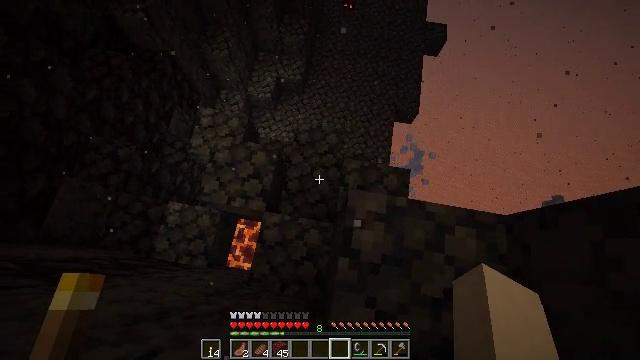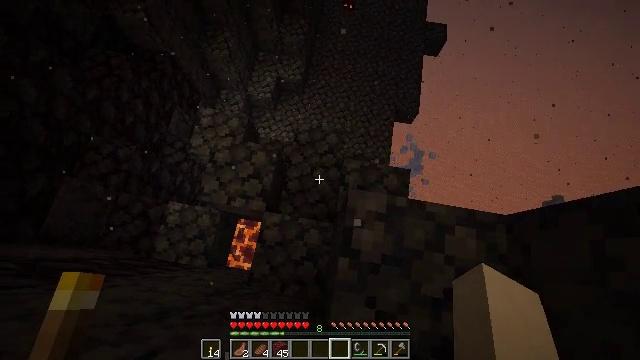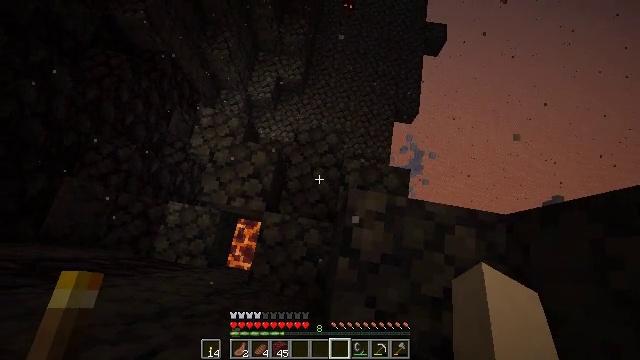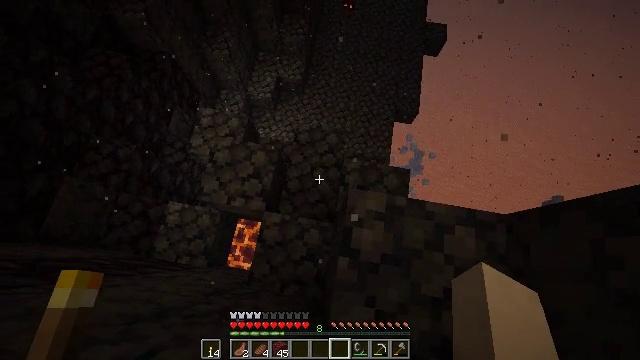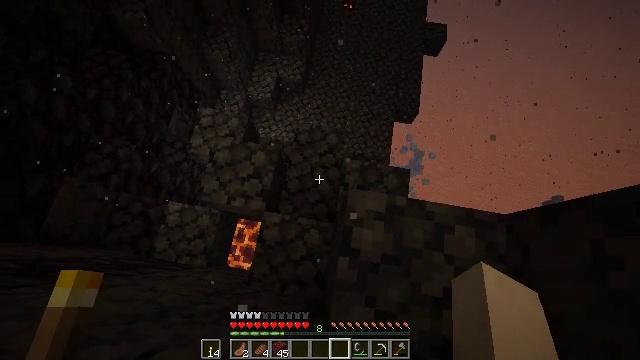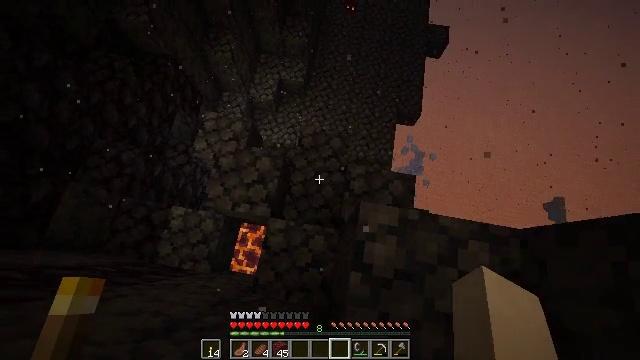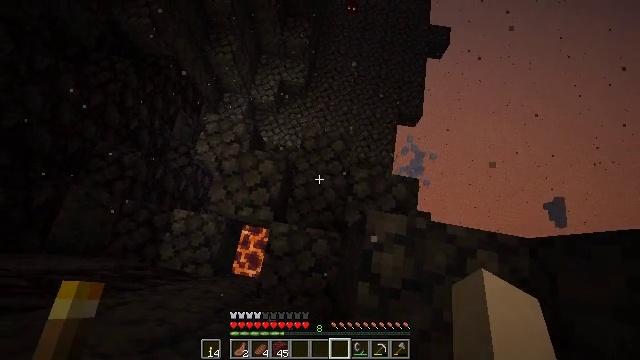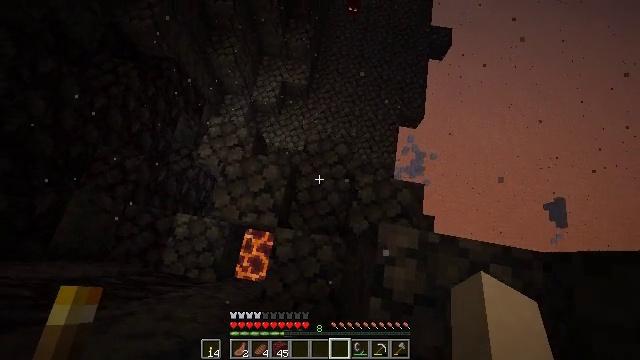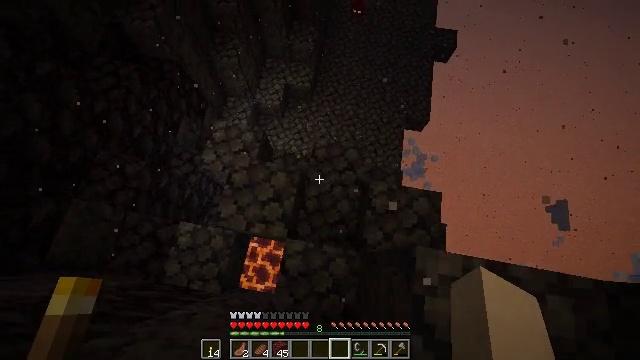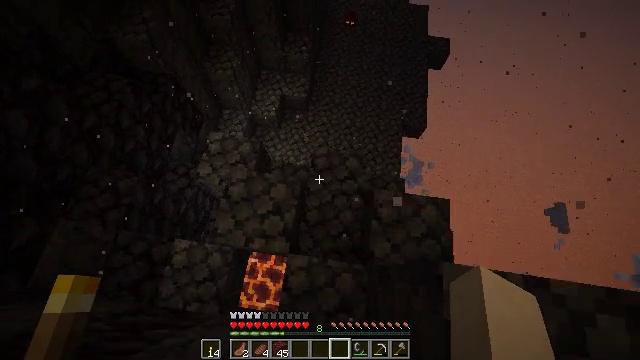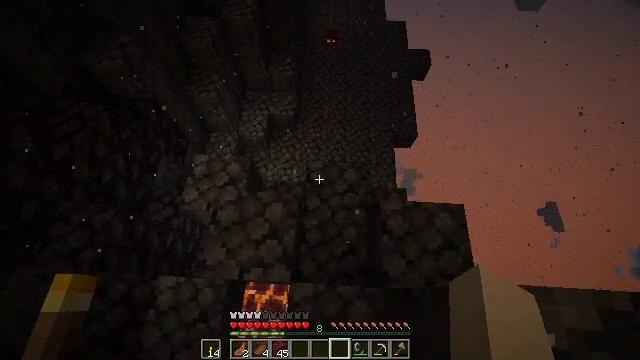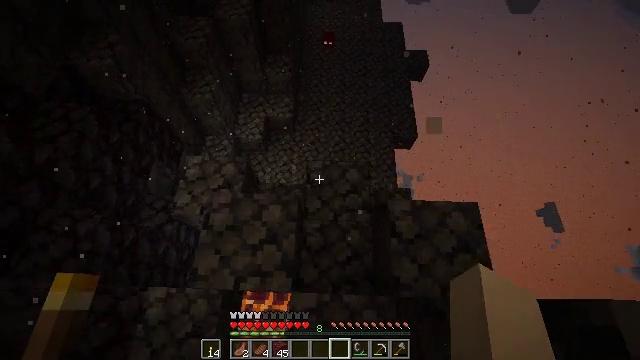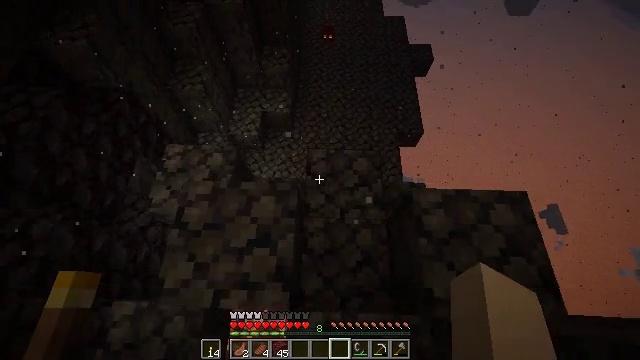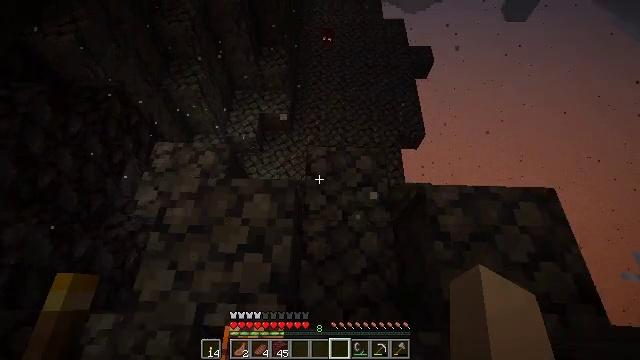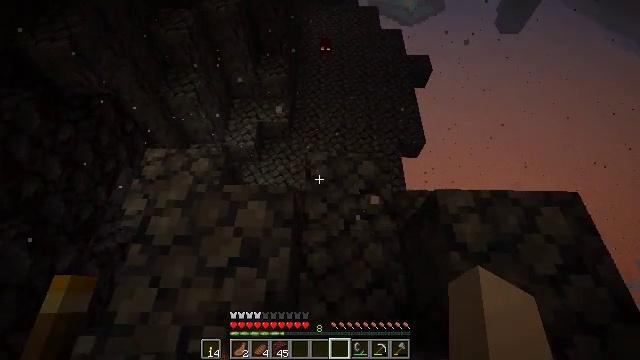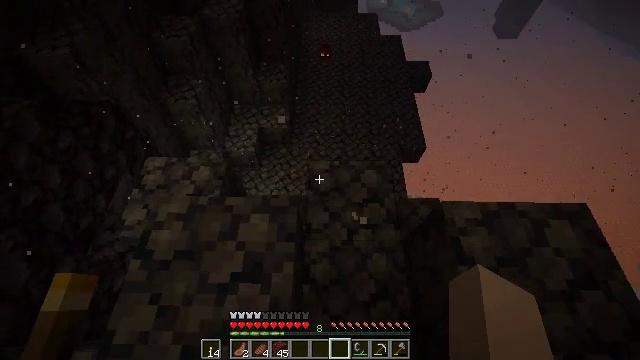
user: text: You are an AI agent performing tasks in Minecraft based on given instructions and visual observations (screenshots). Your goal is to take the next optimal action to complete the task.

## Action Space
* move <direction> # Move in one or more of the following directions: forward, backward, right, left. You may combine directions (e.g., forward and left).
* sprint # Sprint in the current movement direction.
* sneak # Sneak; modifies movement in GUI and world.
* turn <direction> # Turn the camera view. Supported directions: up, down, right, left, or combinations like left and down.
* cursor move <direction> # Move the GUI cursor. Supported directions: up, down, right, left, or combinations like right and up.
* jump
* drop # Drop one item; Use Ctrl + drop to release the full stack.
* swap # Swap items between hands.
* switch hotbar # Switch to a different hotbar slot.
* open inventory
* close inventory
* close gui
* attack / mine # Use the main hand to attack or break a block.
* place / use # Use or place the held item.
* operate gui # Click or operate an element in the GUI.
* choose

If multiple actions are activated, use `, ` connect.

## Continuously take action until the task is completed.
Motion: motion action
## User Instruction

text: Combat the magma cube.
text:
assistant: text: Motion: no_op
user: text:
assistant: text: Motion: no_op
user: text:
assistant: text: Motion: no_op
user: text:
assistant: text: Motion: no_op
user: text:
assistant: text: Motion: move forward and move left
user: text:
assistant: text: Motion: move forward and move left
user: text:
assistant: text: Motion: move forward and move left
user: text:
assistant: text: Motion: no_op
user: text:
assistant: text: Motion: turn right and up
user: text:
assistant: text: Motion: turn right and up
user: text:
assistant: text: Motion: move forward and move right, turn right and up
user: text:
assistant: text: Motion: move forward and move right
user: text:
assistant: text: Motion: turn up
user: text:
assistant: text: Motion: turn up
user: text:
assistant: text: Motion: no_op
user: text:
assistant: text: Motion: no_op
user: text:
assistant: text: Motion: no_op
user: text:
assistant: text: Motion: no_op
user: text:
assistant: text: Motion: move forward
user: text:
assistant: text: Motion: move forward
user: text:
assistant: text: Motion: move forward, turn down
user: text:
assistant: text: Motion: move forward, turn down
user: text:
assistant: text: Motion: turn down
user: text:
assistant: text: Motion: turn down
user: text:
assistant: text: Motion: no_op
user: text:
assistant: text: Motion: no_op
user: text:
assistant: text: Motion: no_op
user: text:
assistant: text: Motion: no_op
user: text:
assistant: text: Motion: no_op
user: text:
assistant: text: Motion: no_op